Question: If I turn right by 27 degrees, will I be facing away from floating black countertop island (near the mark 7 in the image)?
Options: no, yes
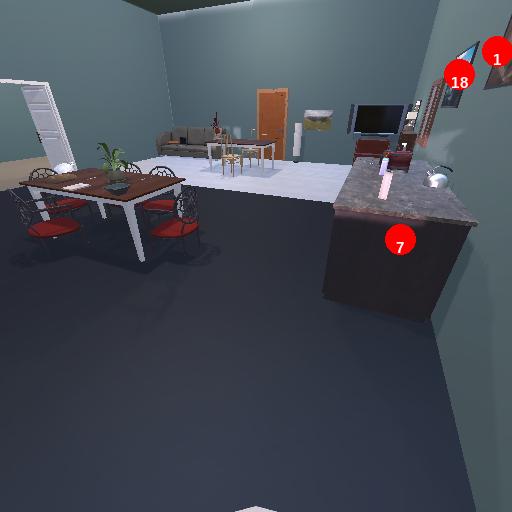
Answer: no